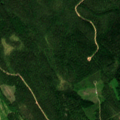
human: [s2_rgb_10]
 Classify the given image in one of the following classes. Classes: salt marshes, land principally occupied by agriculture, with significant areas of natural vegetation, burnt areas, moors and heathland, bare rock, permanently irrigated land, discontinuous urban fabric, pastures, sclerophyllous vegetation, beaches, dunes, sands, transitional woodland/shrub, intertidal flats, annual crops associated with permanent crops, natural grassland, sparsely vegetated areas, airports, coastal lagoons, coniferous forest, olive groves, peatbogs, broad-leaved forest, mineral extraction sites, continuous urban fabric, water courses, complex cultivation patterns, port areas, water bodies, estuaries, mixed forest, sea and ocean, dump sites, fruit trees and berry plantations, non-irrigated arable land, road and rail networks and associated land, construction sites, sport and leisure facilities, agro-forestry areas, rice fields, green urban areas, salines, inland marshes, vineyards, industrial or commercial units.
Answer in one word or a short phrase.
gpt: land principally occupied by agriculture, with significant areas of natural vegetation, coniferous forest